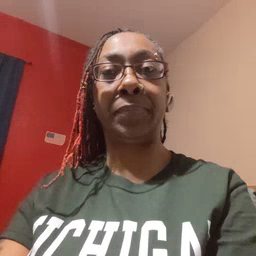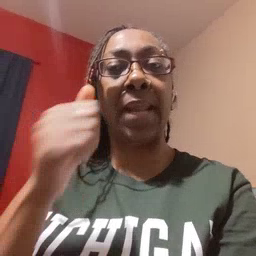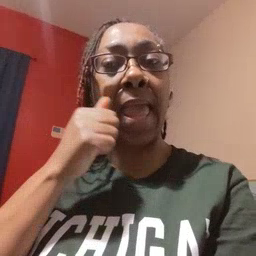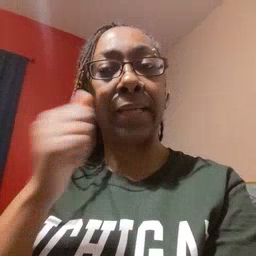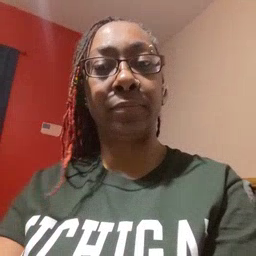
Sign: aunt